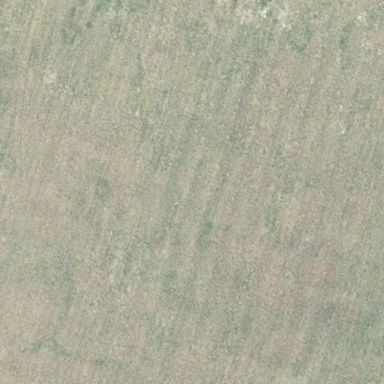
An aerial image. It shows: Beautiful meadow.